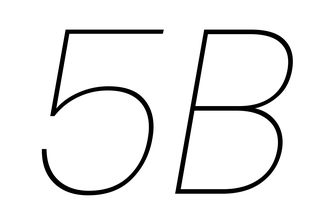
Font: Poppins-ThinItalic